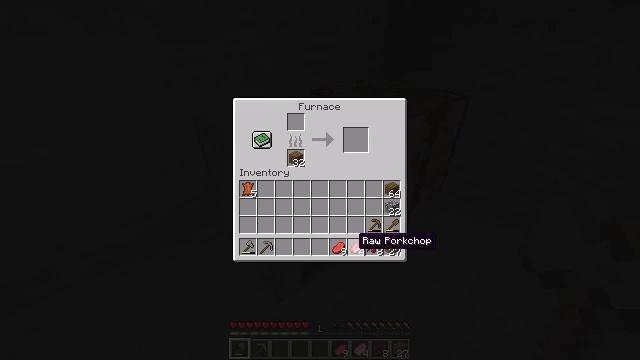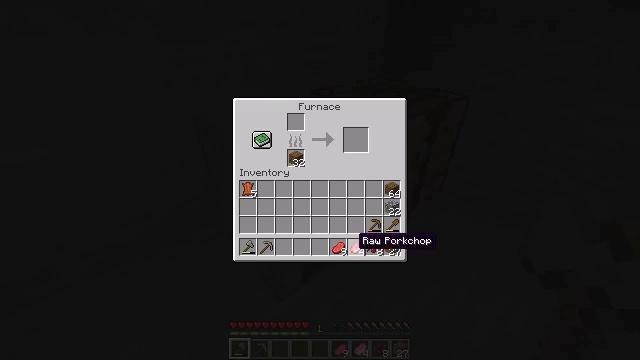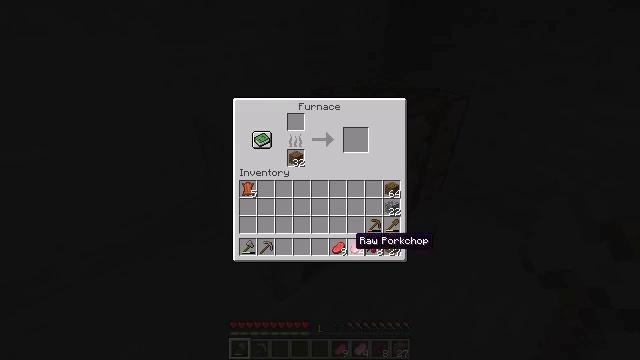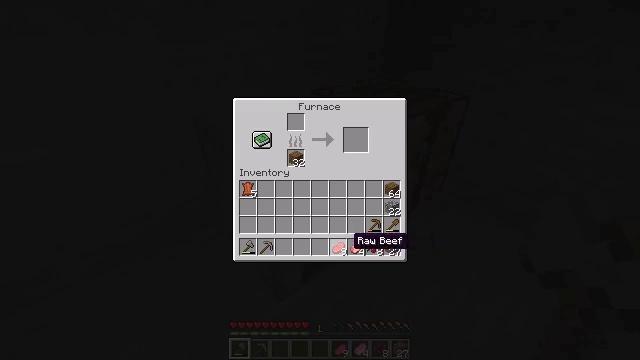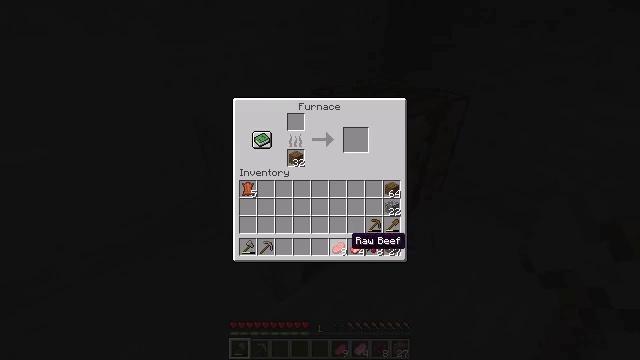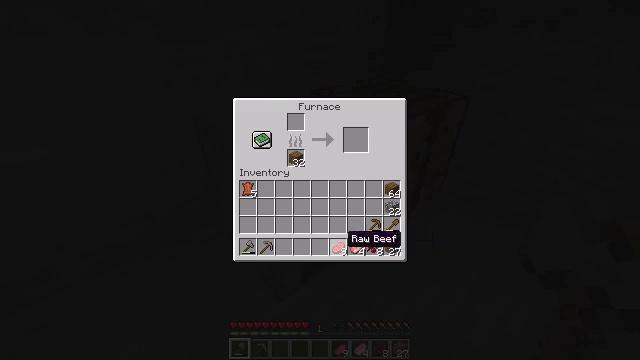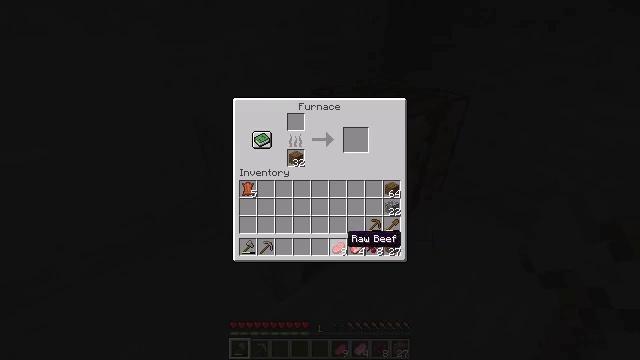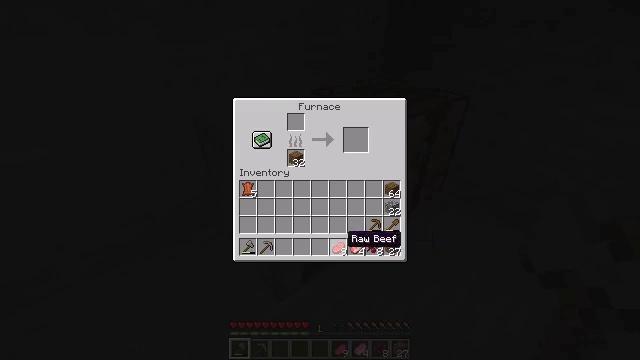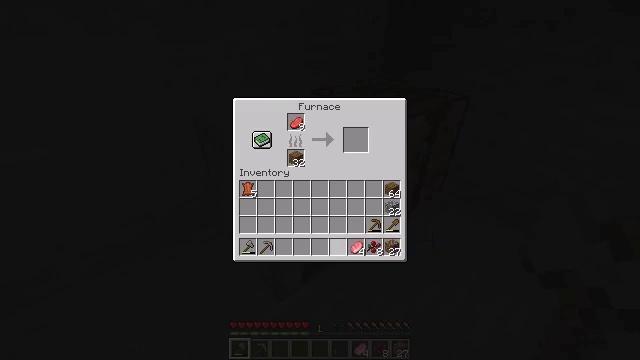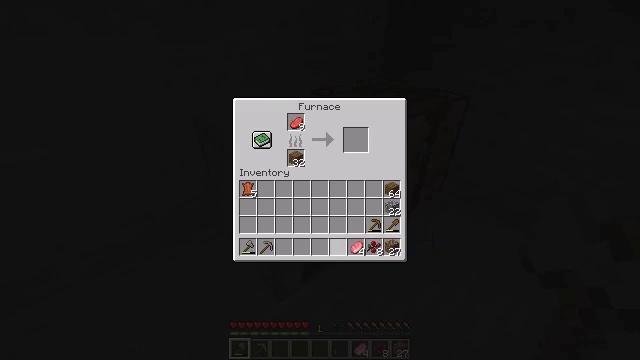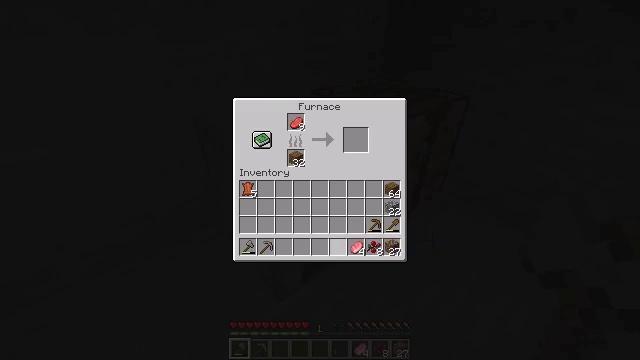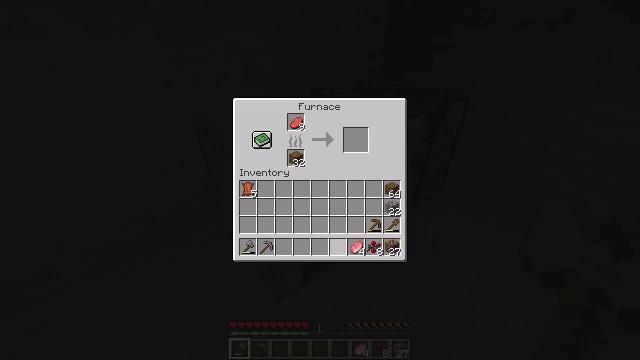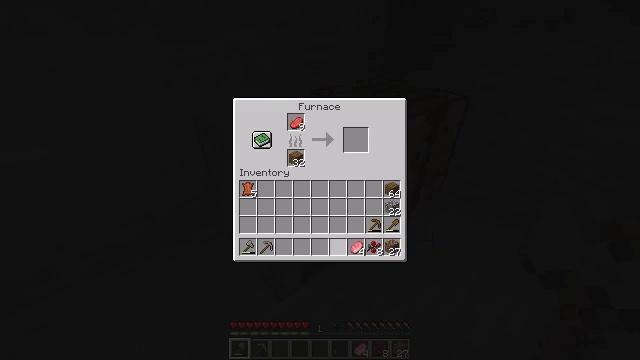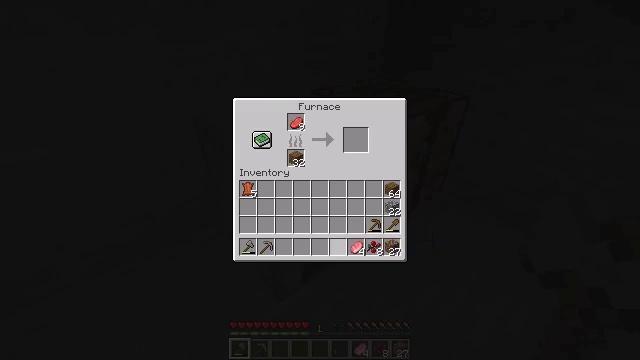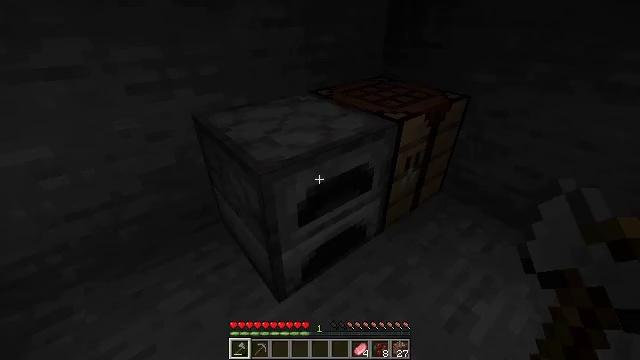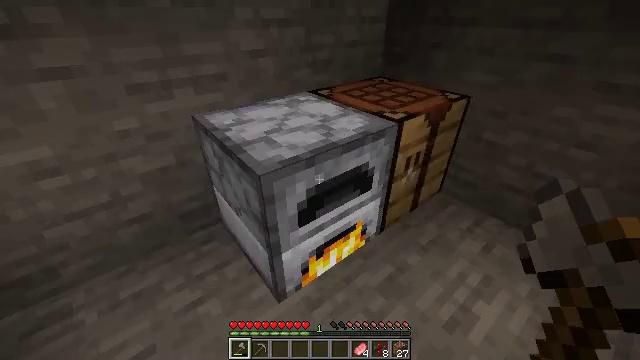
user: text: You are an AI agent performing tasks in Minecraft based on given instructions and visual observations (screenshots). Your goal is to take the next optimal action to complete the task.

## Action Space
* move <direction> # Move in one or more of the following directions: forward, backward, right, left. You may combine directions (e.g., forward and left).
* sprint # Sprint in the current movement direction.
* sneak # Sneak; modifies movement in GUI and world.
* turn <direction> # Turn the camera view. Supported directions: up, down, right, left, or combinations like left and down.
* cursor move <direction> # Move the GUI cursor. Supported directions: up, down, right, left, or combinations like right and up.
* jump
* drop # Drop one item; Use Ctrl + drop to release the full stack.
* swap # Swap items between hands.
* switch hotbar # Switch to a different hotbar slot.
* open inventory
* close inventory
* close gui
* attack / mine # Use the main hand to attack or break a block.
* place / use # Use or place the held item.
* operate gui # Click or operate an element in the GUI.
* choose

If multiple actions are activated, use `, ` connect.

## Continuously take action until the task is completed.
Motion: motion action
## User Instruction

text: Put spruce planks in the crafting grid to craft a spruce door.
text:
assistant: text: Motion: no_op
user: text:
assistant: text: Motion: no_op
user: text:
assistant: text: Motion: no_op
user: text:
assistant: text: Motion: sneak
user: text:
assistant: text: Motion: sneak
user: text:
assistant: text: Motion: sneak
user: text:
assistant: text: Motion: sneak
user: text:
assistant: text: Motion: sneak, operate gui
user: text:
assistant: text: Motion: sneak, operate gui
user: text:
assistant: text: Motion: sneak
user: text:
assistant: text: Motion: sneak
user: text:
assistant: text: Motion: sneak
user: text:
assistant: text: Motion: sneak
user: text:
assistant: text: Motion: sneak, close inventory
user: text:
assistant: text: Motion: close inventory
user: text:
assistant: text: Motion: close inventory
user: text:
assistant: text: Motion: no_op
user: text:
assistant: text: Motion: no_op
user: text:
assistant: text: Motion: move right, turn left and up
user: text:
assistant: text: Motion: move right, turn left and up
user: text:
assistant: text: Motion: move right, turn left and up
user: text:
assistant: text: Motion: move right
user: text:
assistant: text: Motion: move right
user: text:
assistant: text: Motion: no_op
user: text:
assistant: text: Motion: no_op
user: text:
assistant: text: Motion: move left, turn left and up
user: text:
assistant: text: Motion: move forward and move left, turn left and up
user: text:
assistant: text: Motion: move forward and move left, turn left
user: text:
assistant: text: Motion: move forward and move left, turn left and up
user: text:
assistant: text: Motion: move forward, turn left